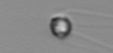
Label: Chaetoceros